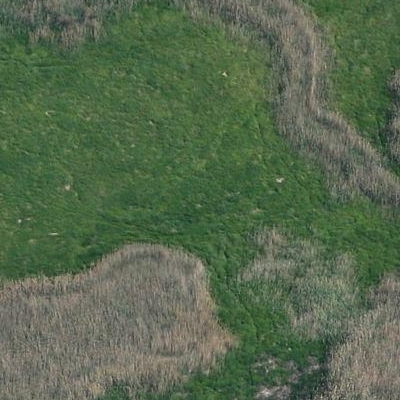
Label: aGrass